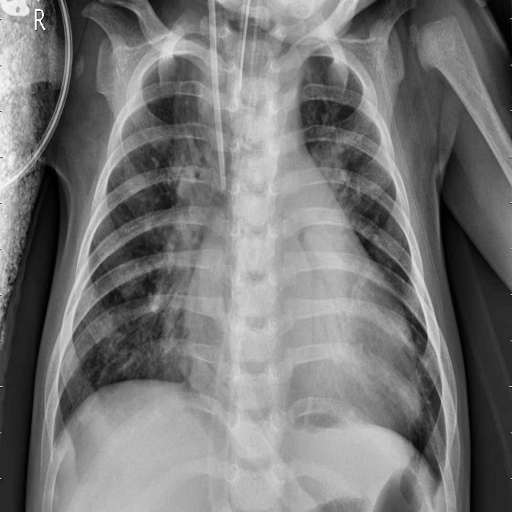
Finding: PNEUMONIA